Question: Hi i am new to android and i have the following problem(see image).

As seen above the image over laps the text view. Can any one help me correct it.
I am using the following code.
'''
<EditText
android:id="@+id/outlet_id"
android:layout_width="wrap_content"
android:layout_height="wrap_content"
android:layout_gravity="center"
android:layout_marginTop="170dp"
android:hint="@string/outlet_id_text"
android:inputType="textAutoComplete" />
<ImageView
android:id="@+id/search_button"
android:layout_width="32dp"
android:layout_height="32dp"
android:layout_gravity="center"
android:layout_marginTop="-48dp"
android:adjustViewBounds="true"
android:contentDescription="@string/cd_search_icon"
android:src="@drawable/search_icon" />
<?xml version="1.0" encoding="utf-8"?>
<RelativeLayout xmlns:android="http://schemas.android.com/apk/res/android"
android:layout_width="match_parent"
android:layout_height="match_parent"
android:background="@color/background"
android:orientation="vertical" >
<LinearLayout
android:layout_width="fill_parent"
android:layout_height="fill_parent"
android:layout_alignParentRight="true"
android:background="@color/background"
android:orientation="vertical" >
<org.fluturasymphony.recommendation.ScrollingTextView
android:text="Really Long Scrolling Text Goes Here.... ..... ............ .... ...."
android:singleLine="true"
android:ellipsize="marquee"
android:marqueeRepeatLimit="marquee_forever"
android:scrollHorizontally="true"
android:id="@+id/TextView03"
android:padding="25dip"
android:layout_width="wrap_content"
android:layout_height="wrap_content" />
<EditText
android:id="@+id/outlet_id"
android:layout_width="wrap_content"
android:layout_height="wrap_content"
android:layout_gravity="center"
android:layout_marginTop="170dp"
android:hint="@string/outlet_id_text"
android:inputType="textAutoComplete" />
<ImageView
android:id="@+id/search_button"
android:layout_width="32dp"
android:layout_height="32dp"
android:layout_gravity="center"
android:layout_marginTop="-48dp"
android:adjustViewBounds="true"
android:contentDescription="@string/cd_search_icon"
android:src="@drawable/search_icon" />
<Button
android:id="@+id/view_stores_on_map"
android:layout_width="221dp"
android:layout_height="wrap_content"
android:layout_gravity="center"
android:layout_marginTop="76dp"
android:onClick="showStoreList"
android:text="@string/view_stores_on_map" />
<Button
android:id="@+id/view_stores"
android:layout_width="221dp"
android:layout_height="wrap_content"
android:layout_gravity="center"
android:layout_marginTop="38dp"
android:onClick="showStoreList"
android:text="View List Of Stores" />
</LinearLayout>
</RelativeLayout>
'''
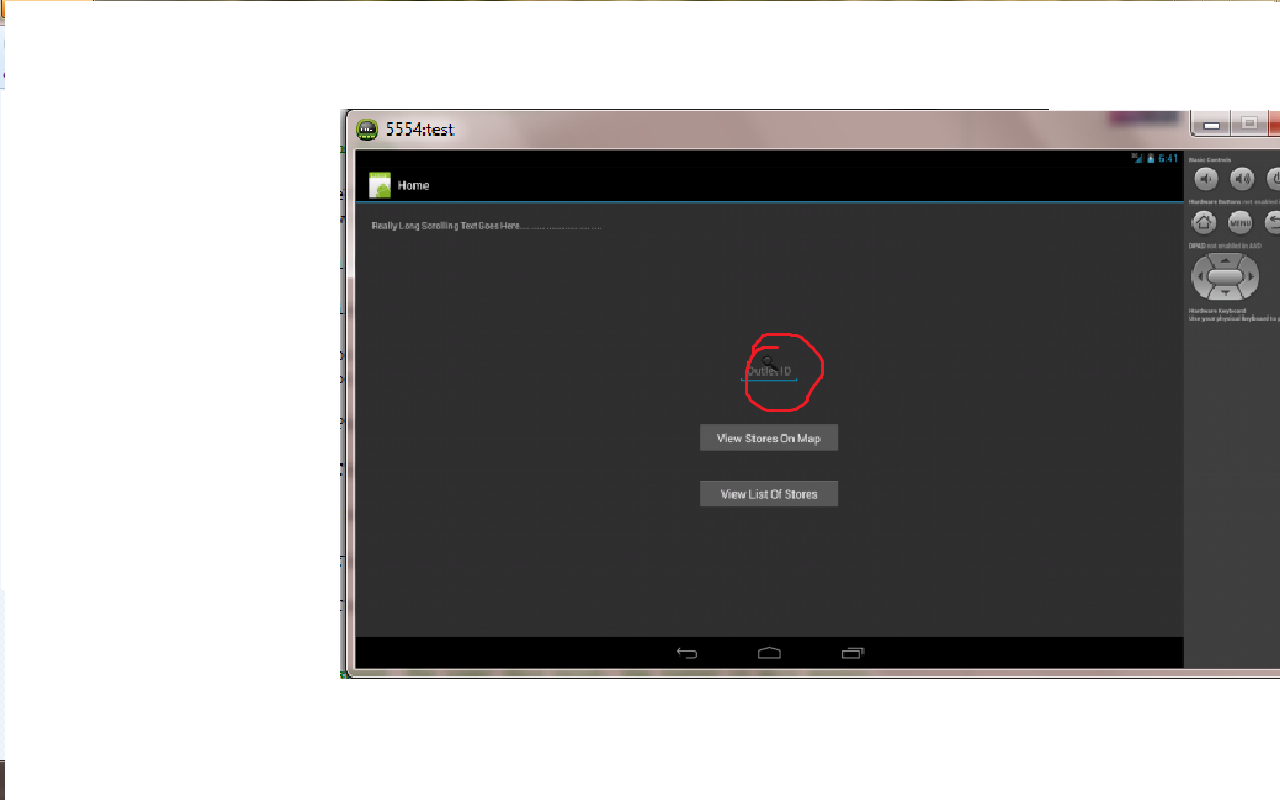
Answer: Try this :
'''
<?xml version="1.0" encoding="utf-8"?>
<RelativeLayout xmlns:android="http://schemas.android.com/apk/res/android"
android:layout_width="match_parent"
android:layout_height="match_parent"
android:background="@color/background"
android:orientation="vertical" >
<LinearLayout
android:layout_width="fill_parent"
android:layout_height="fill_parent"
android:layout_alignParentRight="true"
android:background="@color/background"
android:orientation="vertical" >
<org.fluturasymphony.recommendation.ScrollingTextView
android:id="@+id/TextView03"
android:layout_width="wrap_content"
android:layout_height="wrap_content"
android:ellipsize="marquee"
android:marqueeRepeatLimit="marquee_forever"
android:padding="25dip"
android:scrollHorizontally="true"
android:singleLine="true"
android:text="Really Long Scrolling Text Goes Here.... ..... ............ .... ...." />
<LinearLayout
android:layout_width="wrap_content"
android:layout_height="wrap_content"
android:layout_gravity="center_horizontal"
android:layout_marginTop="170dp"
android:background="@color/background"
android:orientation="horizontal" >
<EditText
android:id="@+id/outlet_id"
android:layout_width="wrap_content"
android:layout_height="wrap_content"
android:hint="@string/outlet_id_text"
android:inputType="textAutoComplete" />
<ImageView
android:id="@+id/search_button"
android:layout_width="32dp"
android:layout_height="32dp"
android:adjustViewBounds="true"
android:contentDescription="@string/cd_search_icon"
android:src="@drawable/search_icon" />
</LinearLayout>
<Button
android:id="@+id/view_stores_on_map"
android:layout_width="221dp"
android:layout_height="wrap_content"
android:layout_gravity="center"
android:layout_marginTop="76dp"
android:onClick="showStoreList"
android:text="@string/view_stores_on_map" />
<Button
android:id="@+id/view_stores"
android:layout_width="221dp"
android:layout_height="wrap_content"
android:layout_gravity="center"
android:layout_marginTop="38dp"
android:onClick="showStoreList"
android:text="View List Of Stores" />
</LinearLayout>
</RelativeLayout>
'''
It will solve your problem.
Thanks.